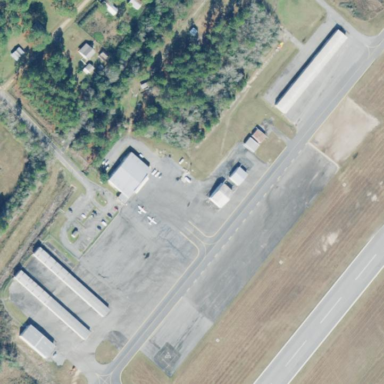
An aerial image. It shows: Apron at the airport.